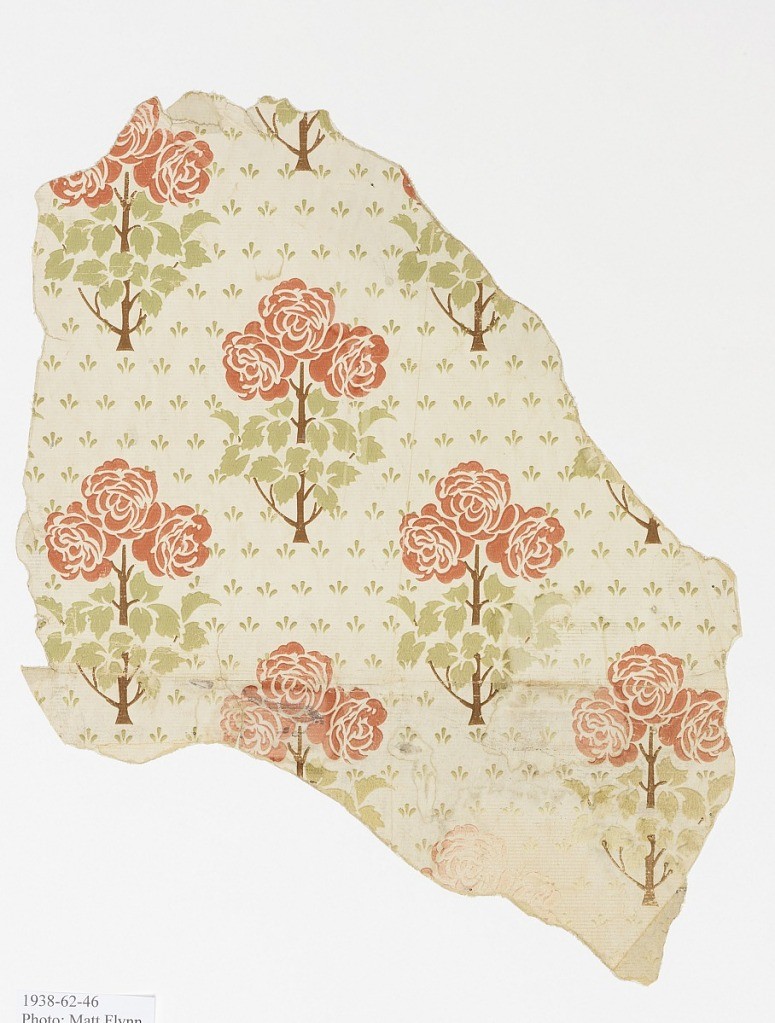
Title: Sidewall
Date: ca. 1840
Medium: Machine-printed on paper
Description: Drop-repeating pattern suggestive of stenciled decoration. Conventionalized rose-tree with three flowers; ground sown with staggered rows of clustered green strokes suggesting fleurs-de-lys.  Printed in green, pink and brown on white ground.